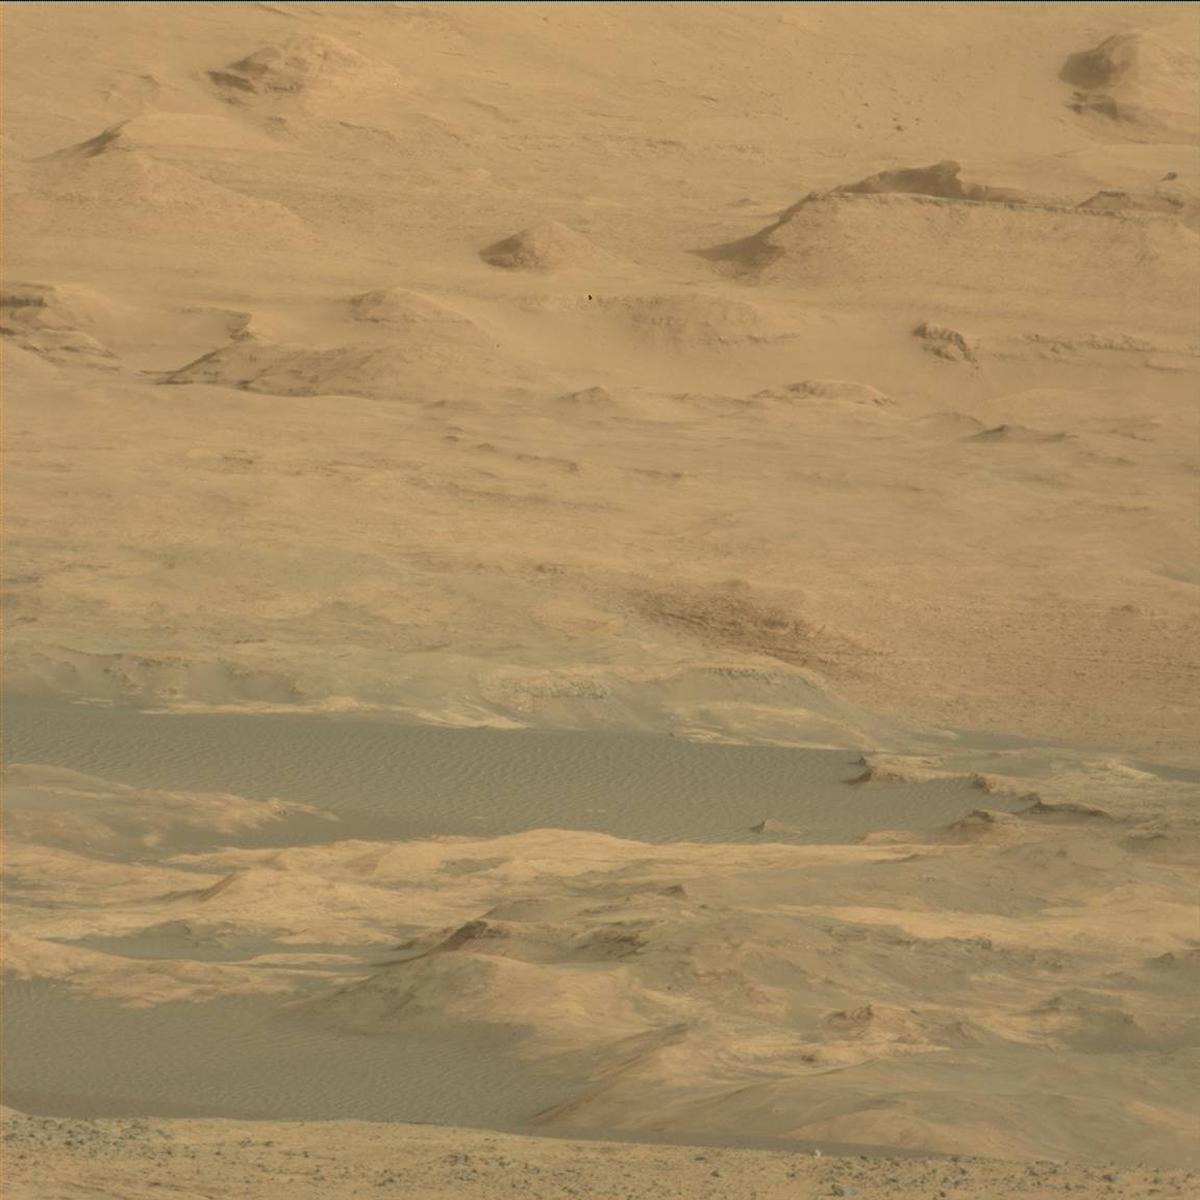
Terrain classes present: Ridge, Sand / Soil